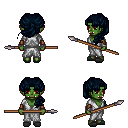
a pixel art fantasy rpg character, female body template, orc, green skin, white robe, metal pants, raven princess hairstyle, cloth bracers, gray slippers, spear, four views (front, back, left, right), 2x2 character sprite sheet, small pixel art, hard edges, no anti-aliasing